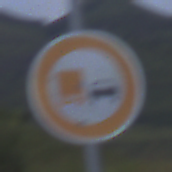
Verkehrszeichen: UeberholverbotKraftfahrzeuge
Umgebung: Outdoor, Nature
Tageszeit: SunriseSunset
Wetter: PartlyCloudy
Licht: Natural
Jahreszeit: NotSpecified
Kontrast: LowContrast